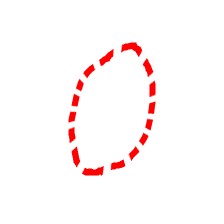
Shape: circle